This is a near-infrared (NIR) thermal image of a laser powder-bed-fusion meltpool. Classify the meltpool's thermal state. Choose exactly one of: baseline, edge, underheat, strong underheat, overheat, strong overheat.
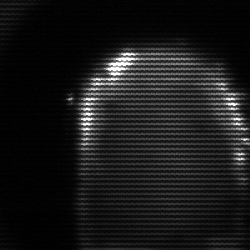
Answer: baseline